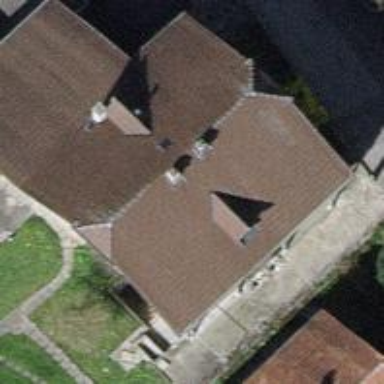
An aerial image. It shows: Residential building with half-hipped roof shape.